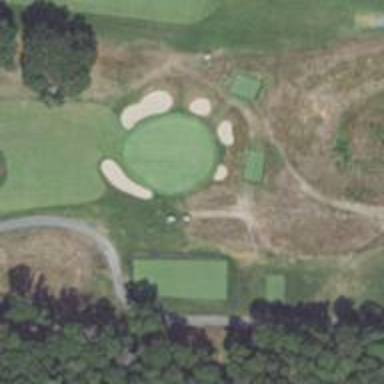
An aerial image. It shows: Golf hole.